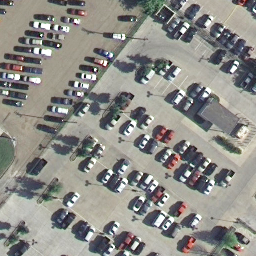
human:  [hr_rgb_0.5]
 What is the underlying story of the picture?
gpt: parking lot